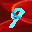
Label: 9